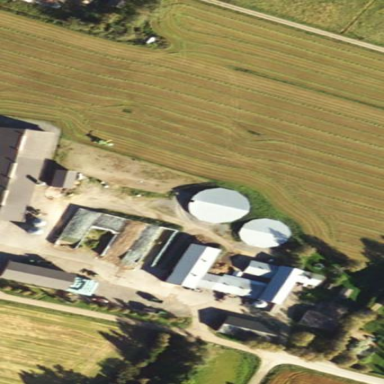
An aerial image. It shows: Farmyard area.